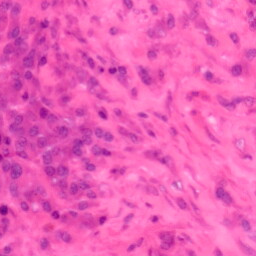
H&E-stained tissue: Colon